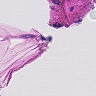
Metastatic tissue present: no